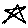
Label: star